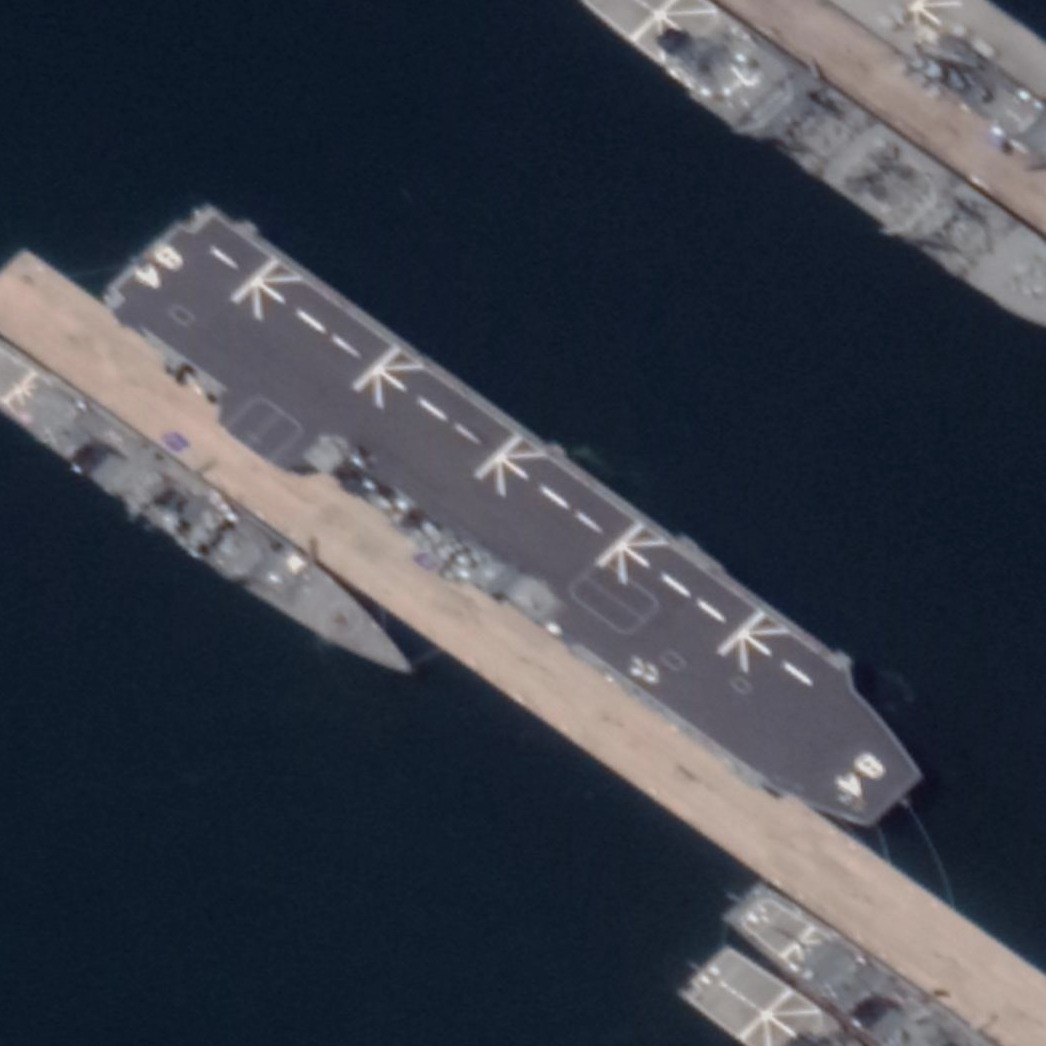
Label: assault